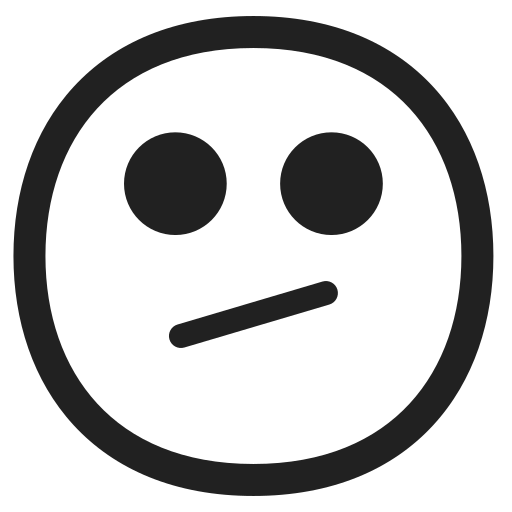
face with diagonal mouth high contrast